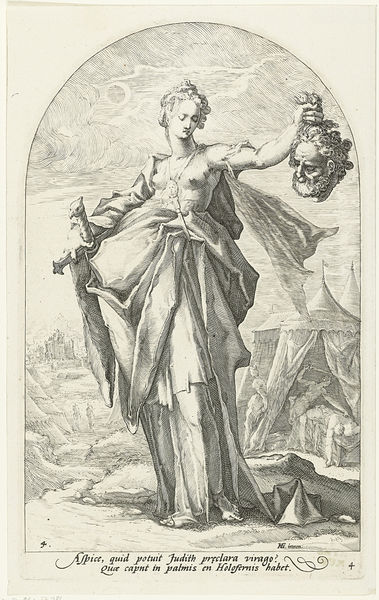
Titel: Judit
Künstler: Jacob Matham
Standort: Amsterdam
Institution: Rijksmuseum
Schlagwörter: kopf, brust, frankreich, frau, kleid, szene, bibel, enthauptet, enthauptung, herodes, holofernes, johannes, judith, haare, italien, muse, radierung, stich, schwert, göttin, nymphe, männerkopf, minerva, zelt, faltenwurd, poseidon, nympfe, abgeschlagenes haupt